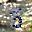
Label: 8